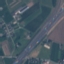
Land use / land cover: Highway